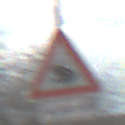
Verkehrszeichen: AmphibienwanderungRechts
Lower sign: LaengeEinerStrecke5
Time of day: MorningAfternoon
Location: Outdoor (Nature)
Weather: PartlyCloudy
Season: Autumn
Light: Natural